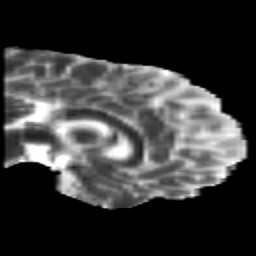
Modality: MD
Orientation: sagittal
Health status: healthy
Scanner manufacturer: siemens
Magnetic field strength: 3 T
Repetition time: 10 s
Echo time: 0.092 s